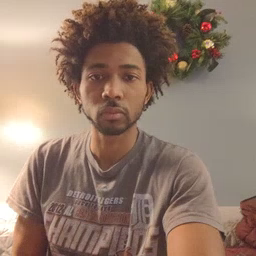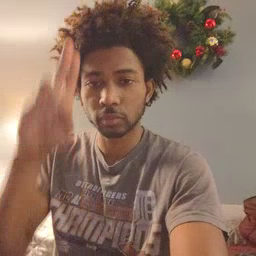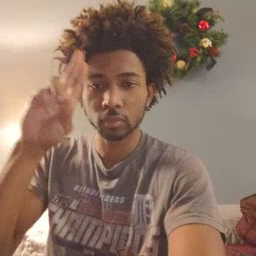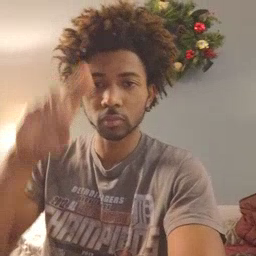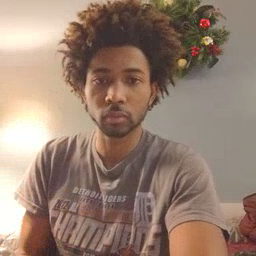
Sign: uncle